Question: At each time, any colored ball can be exchanged with the white ball. How many such exchanges are needed at least to make all the red balls arranged in front of the green balls (white ball positions are arbitrary)?
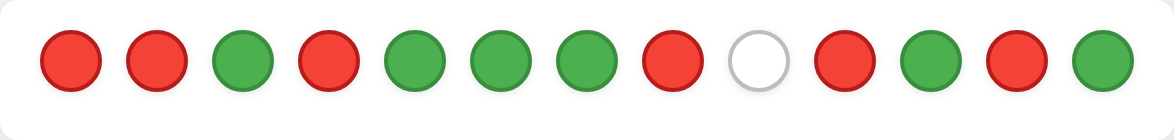
Answer: 6